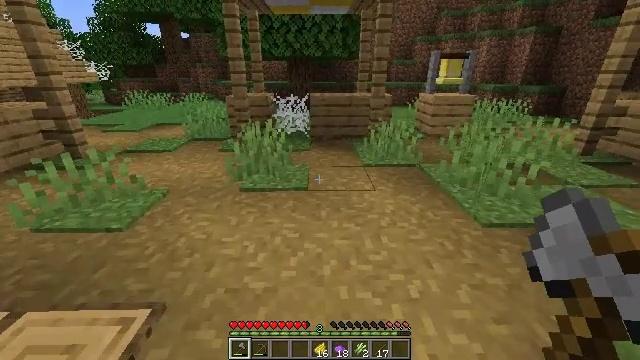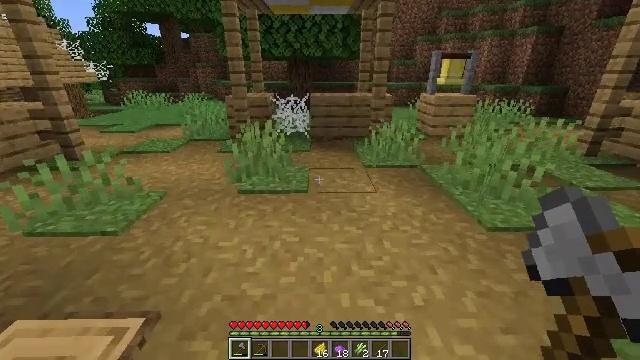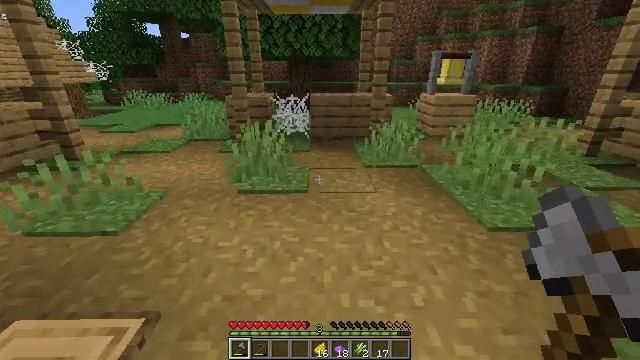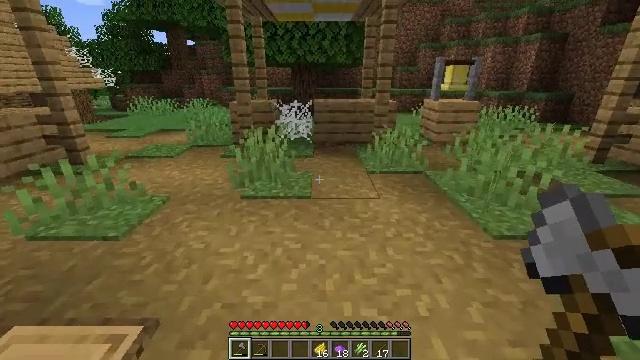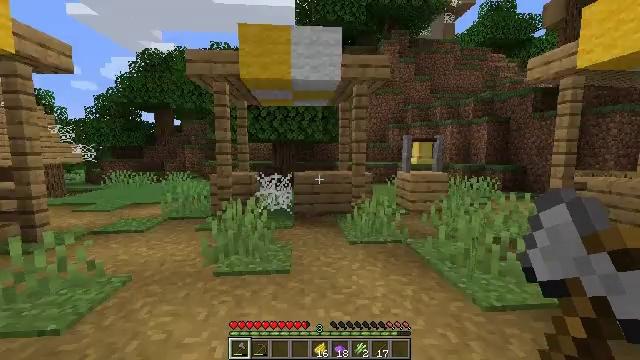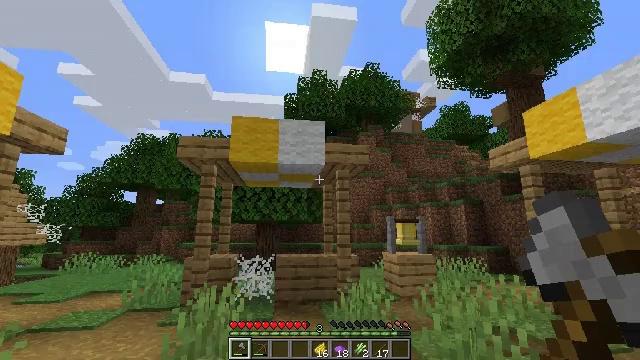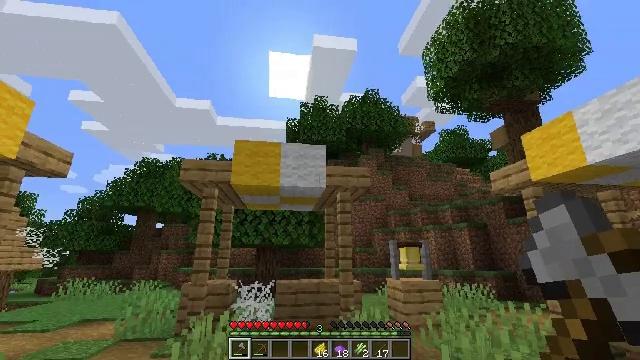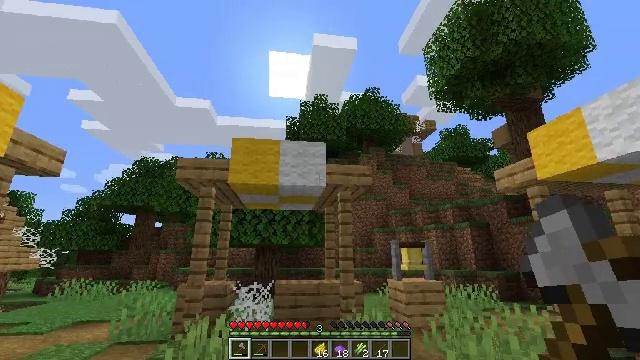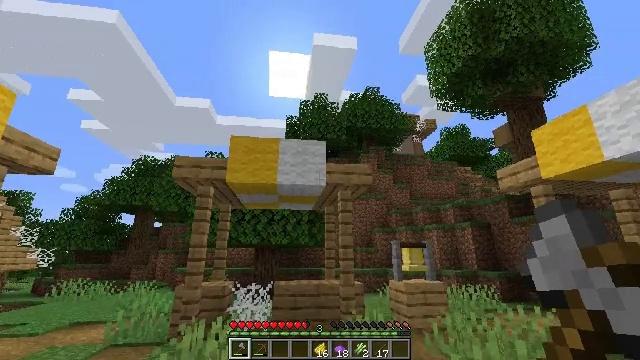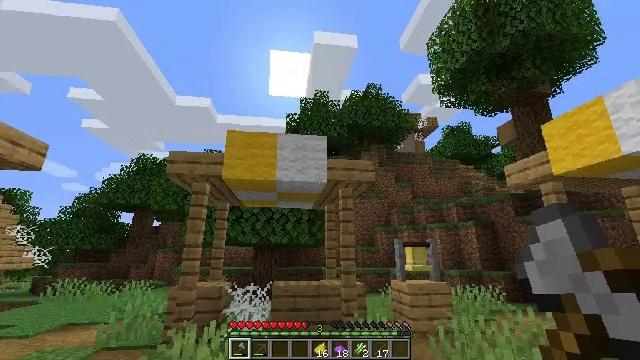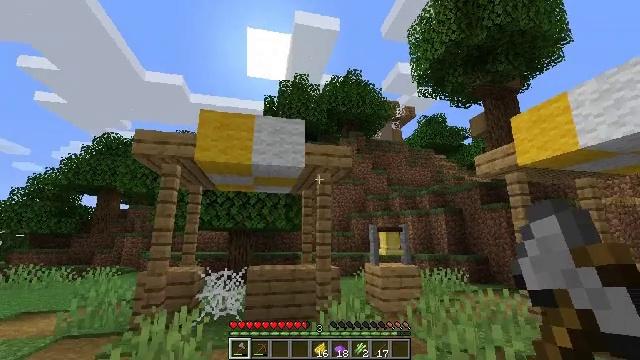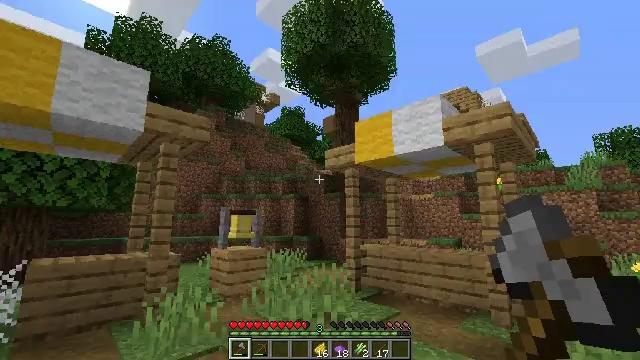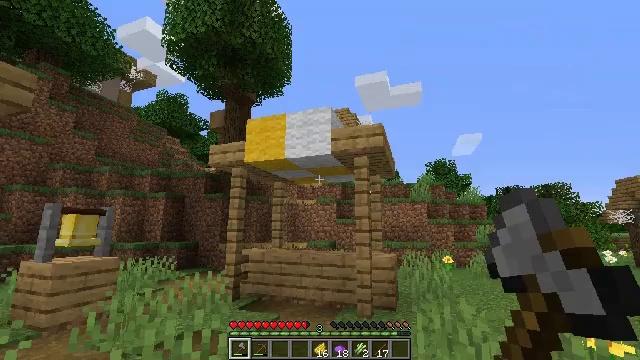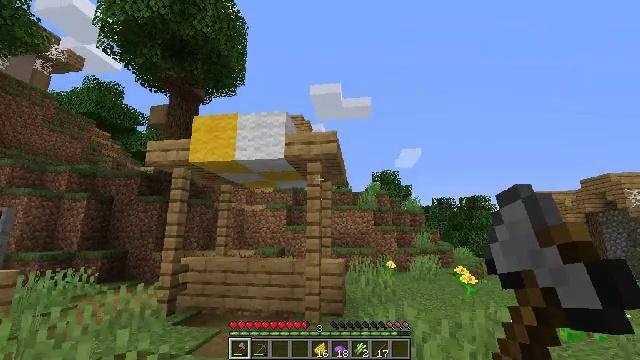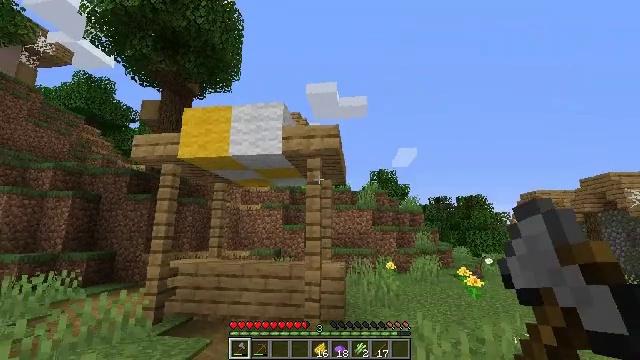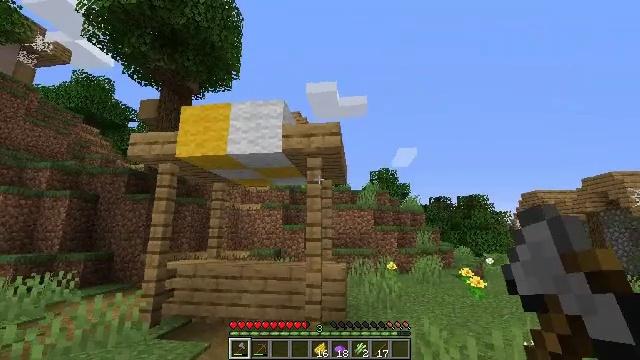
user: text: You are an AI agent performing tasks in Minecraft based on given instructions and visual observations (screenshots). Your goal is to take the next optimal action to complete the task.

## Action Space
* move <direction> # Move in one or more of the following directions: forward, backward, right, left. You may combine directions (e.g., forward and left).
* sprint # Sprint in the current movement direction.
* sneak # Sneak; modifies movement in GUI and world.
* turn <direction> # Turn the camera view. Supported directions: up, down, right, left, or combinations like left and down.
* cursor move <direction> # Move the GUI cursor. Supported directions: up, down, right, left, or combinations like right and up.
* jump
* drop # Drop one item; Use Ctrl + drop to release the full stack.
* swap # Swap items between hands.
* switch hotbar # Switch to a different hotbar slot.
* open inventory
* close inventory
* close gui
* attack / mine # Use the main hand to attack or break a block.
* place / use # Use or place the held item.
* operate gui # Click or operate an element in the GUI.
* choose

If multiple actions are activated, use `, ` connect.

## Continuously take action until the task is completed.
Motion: motion action
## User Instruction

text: Gather white wool from a build.
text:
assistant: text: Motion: no_op
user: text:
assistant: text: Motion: no_op
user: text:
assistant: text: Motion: turn up
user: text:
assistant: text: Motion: turn right and up
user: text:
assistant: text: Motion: turn right and up
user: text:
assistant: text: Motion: move forward, turn up
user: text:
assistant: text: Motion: move forward
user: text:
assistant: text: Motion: move forward
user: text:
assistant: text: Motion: no_op
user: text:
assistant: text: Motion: move forward, turn right and down
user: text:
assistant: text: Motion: move forward, turn right and down
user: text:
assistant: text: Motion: move forward, turn right
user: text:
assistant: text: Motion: move forward, turn right and up
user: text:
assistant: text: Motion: move forward
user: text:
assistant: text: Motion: move forward
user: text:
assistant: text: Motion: move forward
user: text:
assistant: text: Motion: move forward
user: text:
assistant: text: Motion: move forward
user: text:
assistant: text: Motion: move forward
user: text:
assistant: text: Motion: move forward, turn left and up
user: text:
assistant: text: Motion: move forward, turn left and up
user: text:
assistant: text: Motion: move forward, turn left and up
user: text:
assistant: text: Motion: move forward
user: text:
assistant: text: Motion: move forward
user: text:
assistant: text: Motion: move forward
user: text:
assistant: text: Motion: move forward, turn down
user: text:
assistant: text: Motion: move forward, turn right
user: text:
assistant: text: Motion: move forward, turn right and up
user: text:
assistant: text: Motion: turn right and up
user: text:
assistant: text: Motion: turn right and up